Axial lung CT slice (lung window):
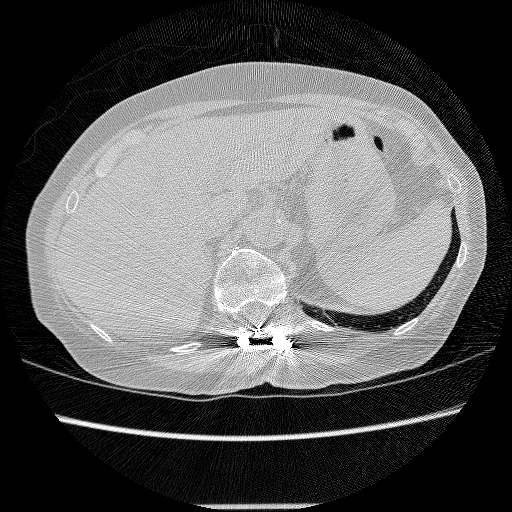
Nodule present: no